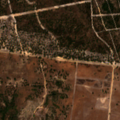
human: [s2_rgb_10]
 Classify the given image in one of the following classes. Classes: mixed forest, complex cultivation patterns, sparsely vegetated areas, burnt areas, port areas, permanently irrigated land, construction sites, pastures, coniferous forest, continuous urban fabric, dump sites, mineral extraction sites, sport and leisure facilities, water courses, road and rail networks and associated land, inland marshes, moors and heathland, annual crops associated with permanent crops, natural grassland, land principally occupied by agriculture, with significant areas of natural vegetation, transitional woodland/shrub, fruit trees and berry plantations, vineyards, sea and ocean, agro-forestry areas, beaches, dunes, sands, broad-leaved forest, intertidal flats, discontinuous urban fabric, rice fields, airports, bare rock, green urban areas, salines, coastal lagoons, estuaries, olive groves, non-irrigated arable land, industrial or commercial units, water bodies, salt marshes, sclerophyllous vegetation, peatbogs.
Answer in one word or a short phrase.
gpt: pastures, broad-leaved forest, coniferous forest, transitional woodland/shrub